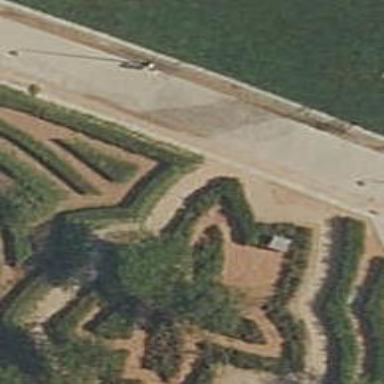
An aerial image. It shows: Hedge barrier.